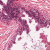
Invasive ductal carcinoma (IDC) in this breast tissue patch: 0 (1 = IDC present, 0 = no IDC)